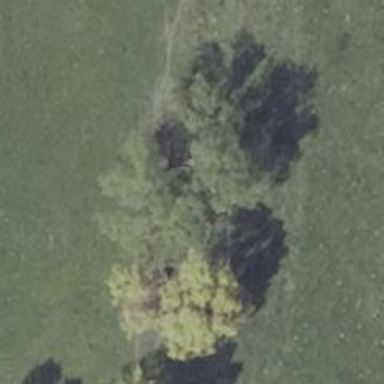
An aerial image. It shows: Deciduous broadleaved tree.